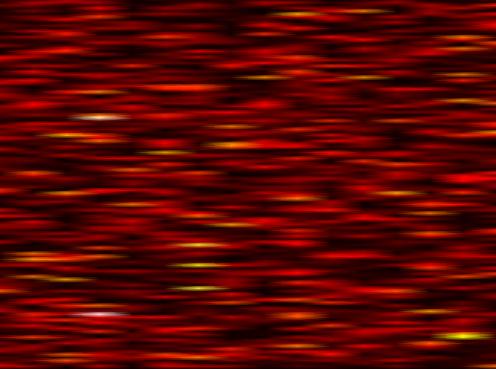
Label: OFDM